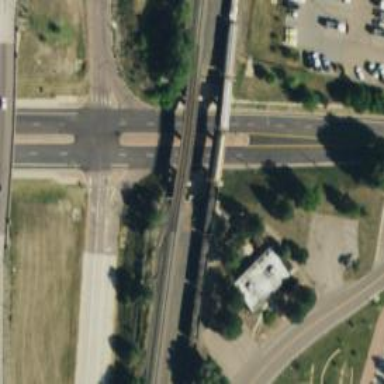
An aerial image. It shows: Bridge over railway siding.